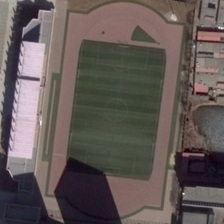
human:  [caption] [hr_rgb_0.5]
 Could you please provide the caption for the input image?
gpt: a playground is near some buildings and a pond .

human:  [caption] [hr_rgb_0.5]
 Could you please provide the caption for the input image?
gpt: a playground is near some buildings and a pond .

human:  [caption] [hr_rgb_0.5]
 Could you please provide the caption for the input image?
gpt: a playground is near some buildings and a pond .

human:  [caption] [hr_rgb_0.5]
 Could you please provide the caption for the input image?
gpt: a playground is near some buildings and a pond .

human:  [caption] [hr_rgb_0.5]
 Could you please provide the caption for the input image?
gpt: a playground is near some buildings and a pond .